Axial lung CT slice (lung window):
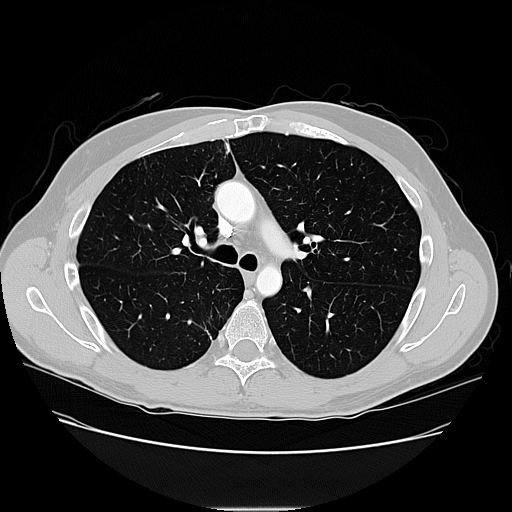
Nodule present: no